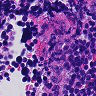
Metastatic tissue present: no